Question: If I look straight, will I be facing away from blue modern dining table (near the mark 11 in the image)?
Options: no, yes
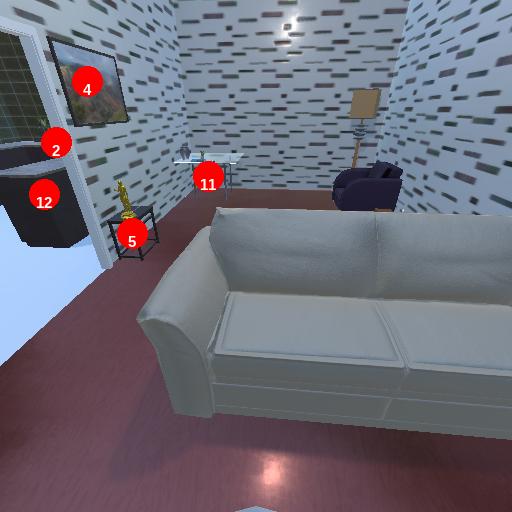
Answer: no